Question: I am trying to make an responsive web page.
I have used this <URL>, to form mine icon circle for this project.
But I would like to make it more responsive, because I need to wrap some jQuery toggle() inside.
'''
<div class="jumbotron">
<div class="circle-container">
<div class="row">
<span data-scrollreveal="enter top, wait 1.0s">
<a href="#" class="center hvr-grow"><img src="img/specialoffers.jpg" class="img-circle" alt="">
</a>
</span>
<span data-scrollreveal="enter right, wait 1.2s">
<a href="#" class="deg0"><img src="img/circle/special.png" class="img-circle" alt=""></a>
</span>
<span data-scrollreveal="enter right, wait 1.4s">
<a href="#" class="deg45"><img src="img/specialoffers.jpg" class="img-circle" alt=""></a>
</span>
<span data-scrollreveal="enter right, wait 1.6s">
<a href="#" class="deg135"><img src="img/specialoffers.jpg" class="img-circle" alt=""></a>
</span>
<span data-scrollreveal="enter left, wait 1.8s">
<a href="#" class="deg180"><img src="img/specialoffers.jpg" class="img-circle" alt=""></a>
</span>
<span data-scrollreveal="enter left, wait 2.0s">
<a href="#" class="deg225"><img src="img/specialoffers.jpg" class="img-circle" alt=""></a>
/* Position icons into sircle */
.circle-container {
position: relative;
width: 35em;
height: 35em;
padding: 2.8em; /*= 2em * 1.4 (2em = half the width of an img, 1.4 = sqrt(2))*/
border: none;
border-radius: 50%;
margin: 1.75em auto 0;
}
.circle-container a {
display: block;
overflow: hidden;
position: absolute;
top: 50%; left: 50%;
width: 6em; height: 6em;
margin: -2em; /* 2em = 4em/2 */ /* half the width */
}
.circle-container img {
display: block; width: 100%;
}
.deg0 { transform: translate(18em); } /* 12em= half the width of the wrapper */
.deg45 { transform: rotate(45deg) translate(18em) rotate(-45deg); }
.deg135 { transform: rotate(135deg) translate(18em) rotate(-135deg); }
.deg180 { transform: translate(-18em); }
.deg225 { transform: rotate(225deg) translate(18em) rotate(-225deg); }
.deg315 { transform: rotate(315deg) translate(18em) rotate(-315deg); }
.circle-container a.deg45:hover, a.deg45:activate { img-size: 150%; }
</span>
<span data-scrollreveal="enter left, wait 2.2s">
<a href="#" class="deg315"><img src="img/specialoffers.jpg" class="img-circle" alt=""></a>
</span>
</div>
</div><!--end circle-container-->
</div>
'''
CSS for this div:
'''
/* Position icons into sircle */
.circle-container {
position: relative;
width: 35em;
height: 35em;
padding: 2.8em; /*= 2em * 1.4 (2em = half the width of an img, 1.4 = sqrt(2))*/
border: none;
border-radius: 50%;
margin: 1.75em auto 0;
}
.circle-container a {
display: block;
overflow: hidden;
position: absolute;
top: 50%; left: 50%;
width: 6em; height: 6em;
margin: -2em; /* 2em = 4em/2 */ /* half the width */
}
.circle-container img {
display: block; width: 100%;
}
.deg0 { transform: translate(18em); } /* 12em= half the width of the wrapper */
.deg45 { transform: rotate(45deg) translate(18em) rotate(-45deg); }
.deg135 { transform: rotate(135deg) translate(18em) rotate(-135deg); }
.deg180 { transform: translate(-18em); }
.deg225 { transform: rotate(225deg) translate(18em) rotate(-225deg); }
.deg315 { transform: rotate(315deg) translate(18em) rotate(-315deg); }
.circle-container a.deg45:hover, a.deg45:activate { img-size: 150%; }
'''
I want to wrap mine images inside div's and position them to form the circle, so they become responsive.
Is that possible?
Please Help.
Tank you.
I am using bootstrap and html5boilerplate for this project.
I need to make this to be <URL>, on smaller viewport it would look like this
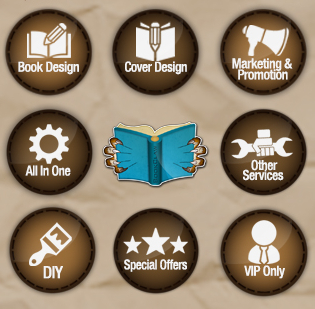
Answer: Can you check the JsFiddle I created for you <URL> to check try to resize the preview pane.
FYI my answer depends on bootstrap's <URL>. You may want to read them to get a better understanding of the grid system and responsive utility classes and to customize my answer to better fit into your needs.
Refer to the below code (that uses your css):
'''
<div class="jumbotron">
<div class="circle-container hidden-xs hidden-sm">
<div class="row">
<span data-scrollreveal="enter top, wait 1.0s">
<a href="#" class="center hvr-grow">
<img src="http://imgsrc.hubblesite.org/hu/db/images/hs-2003-28-a-thumb.jpg" alt="">
</a>
</span>
<span data-scrollreveal="enter right, wait 1.2s">
<a href="#" class="deg0">
<img src="http://imgsrc.hubblesite.org/hu/db/images/hs-2003-28-a-thumb.jpg" class="img-circle" alt=""></a>
</span>
<span data-scrollreveal="enter right, wait 1.4s">
<a href="#" class="deg45">
<img src="http://imgsrc.hubblesite.org/hu/db/images/hs-2003-28-a-thumb.jpg" class="img-circle" alt=""></a>
</span>
<span data-scrollreveal="enter right, wait 1.6s">
<a href="#" class="deg135">
<img src="http://imgsrc.hubblesite.org/hu/db/images/hs-2003-28-a-thumb.jpg" class="img-circle" alt=""></a>
</span>
<span data-scrollreveal="enter left, wait 1.8s">
<a href="#" class="deg180">
<img src="http://imgsrc.hubblesite.org/hu/db/images/hs-2003-28-a-thumb.jpg" class="img-circle" alt=""></a>
</span>
<span data-scrollreveal="enter left, wait 2.0s">
<a href="#" class="deg225">
<img src="http://imgsrc.hubblesite.org/hu/db/images/hs-2003-28-a-thumb.jpg" class="img-circle" alt=""></a>
</span>
<span data-scrollreveal="enter left, wait 2.2s">
<a href="#" class="deg315">
<img src="http://imgsrc.hubblesite.org/hu/db/images/hs-2003-28-a-thumb.jpg" class="img-circle" alt=""></a>
</span>
</div>
</div>
<!--end circle-container-->
<div class='container hidden-lg hidden-md '>
<div class="row">
<div class="col-sm-4 col-xs-4">
<a href='#'>
<img src='http://imgsrc.hubblesite.org/hu/db/images/hs-2003-28-a-thumb.jpg' class="img-circle" alt=""></a>
</div>
<div class="col-sm-4 col-xs-4">
<a href='#'>
<img src='http://imgsrc.hubblesite.org/hu/db/images/hs-1994-02-c-thumb.jpg' class="img-circle" alt=""></a>
</div>
<div class="col-sm-4 col-xs-4">
<a href='#'>
<img src='http://imgsrc.hubblesite.org/hu/db/images/hs-2005-37-a-thumb.jpg' class="img-circle" alt=""></a>
</div>
</div>
<div class="row">
<div class="col-sm-4 col-xs-4">
<a href='#'>
<img src='http://imgsrc.hubblesite.org/hu/db/images/hs-2010-26-a-thumb.jpg' class="img-circle" alt=""></a>
</div>
<div class="col-sm-4 col-xs-4">Strange book here :)</div>
<div class="col-sm-4 col-xs-4">
<a href='#'>
<img src='http://imgsrc.hubblesite.org/hu/db/images/hs-2004-27-a-thumb.jpg' class="img-circle" alt=""></a>
</div>
</div>
<div class="row">
<div class="col-sm-4 col-xs-4">
<a href='#'>
<img src='http://imgsrc.hubblesite.org/hu/db/images/hs-1992-17-a-thumb.jpg' class="img-circle" alt=""></a>
</div>
<div class="col-sm-4 col-xs-4">
<a href='#'>
<img src='http://imgsrc.hubblesite.org/hu/db/images/hs-2004-32-d-thumb.jpg' class="img-circle" alt=""></a>
</div>
<div class="col-sm-4 col-xs-4">
<a href='#'>
<img src='http://imgsrc.hubblesite.org/hu/db/images/hs-2004-32-d-thumb.jpg' class="img-circle" alt=""></a>
</div>
</div>
</div>
</div>
'''
I made a little enhancement <URL> and centered the images within their containers by adding the following css:
'''
div.container.hidden-lg.hidden-md.hidden-sm div.row div.col-sm-4.col-xs-4 a img.img-circle
{
display:block;margin:10px auto;
}
'''
and I thought I'd better state the idea behind my answer more vivid: I basically create two instances of your content and using <URL> I made your circle of images visible for:
- - -
and hide circle placement and made grid placement visible in:
-
Of course, to emphasize again, my update note explains the altered code presented <URL>.